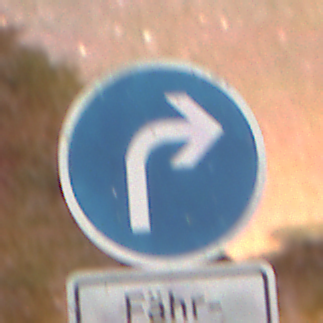
Verkehrszeichen: VorgeschriebeneFahrtrichtungRechts
Zusatzzeichen unten: SonstigeFahrzeugePersonengruppenFrei4
Umgebung: Outdoor, Suburban
Tageszeit: Night
Wetter: Clear
Licht: Artificial
Jahreszeit: NotSpecified
Kontrast: HighContrast